Question: In Apple Maps this Alert comes up when you disable wifi and turn on Cellar Data. How can I implement this Alert in my own Application?

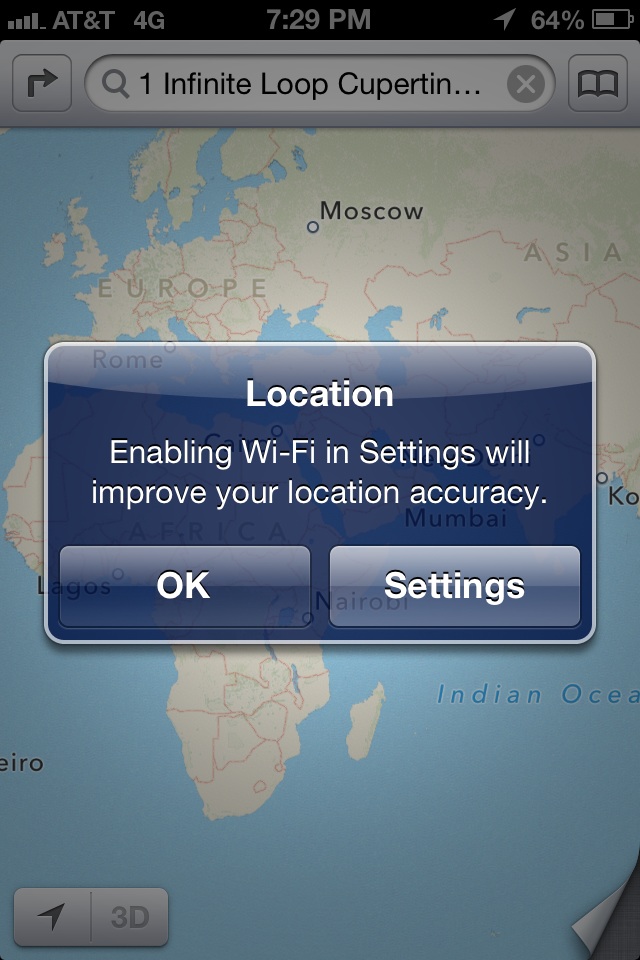
Answer: This alert message is popped up when Wi-Fi is OFF.
Use <URL> to determine the network type. If not Wi-Fi, prompt this message. However, Reachability can only determine you have Wi-Fi network connectivity, instead of Wi-Fi is ON or OFF.
Location accuracy requires Wi-Fi is ON, but not necessarily it is connected to a Wi-Fi hotspot.
More information:
- - -